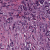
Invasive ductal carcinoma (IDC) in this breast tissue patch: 1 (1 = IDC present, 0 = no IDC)